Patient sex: M
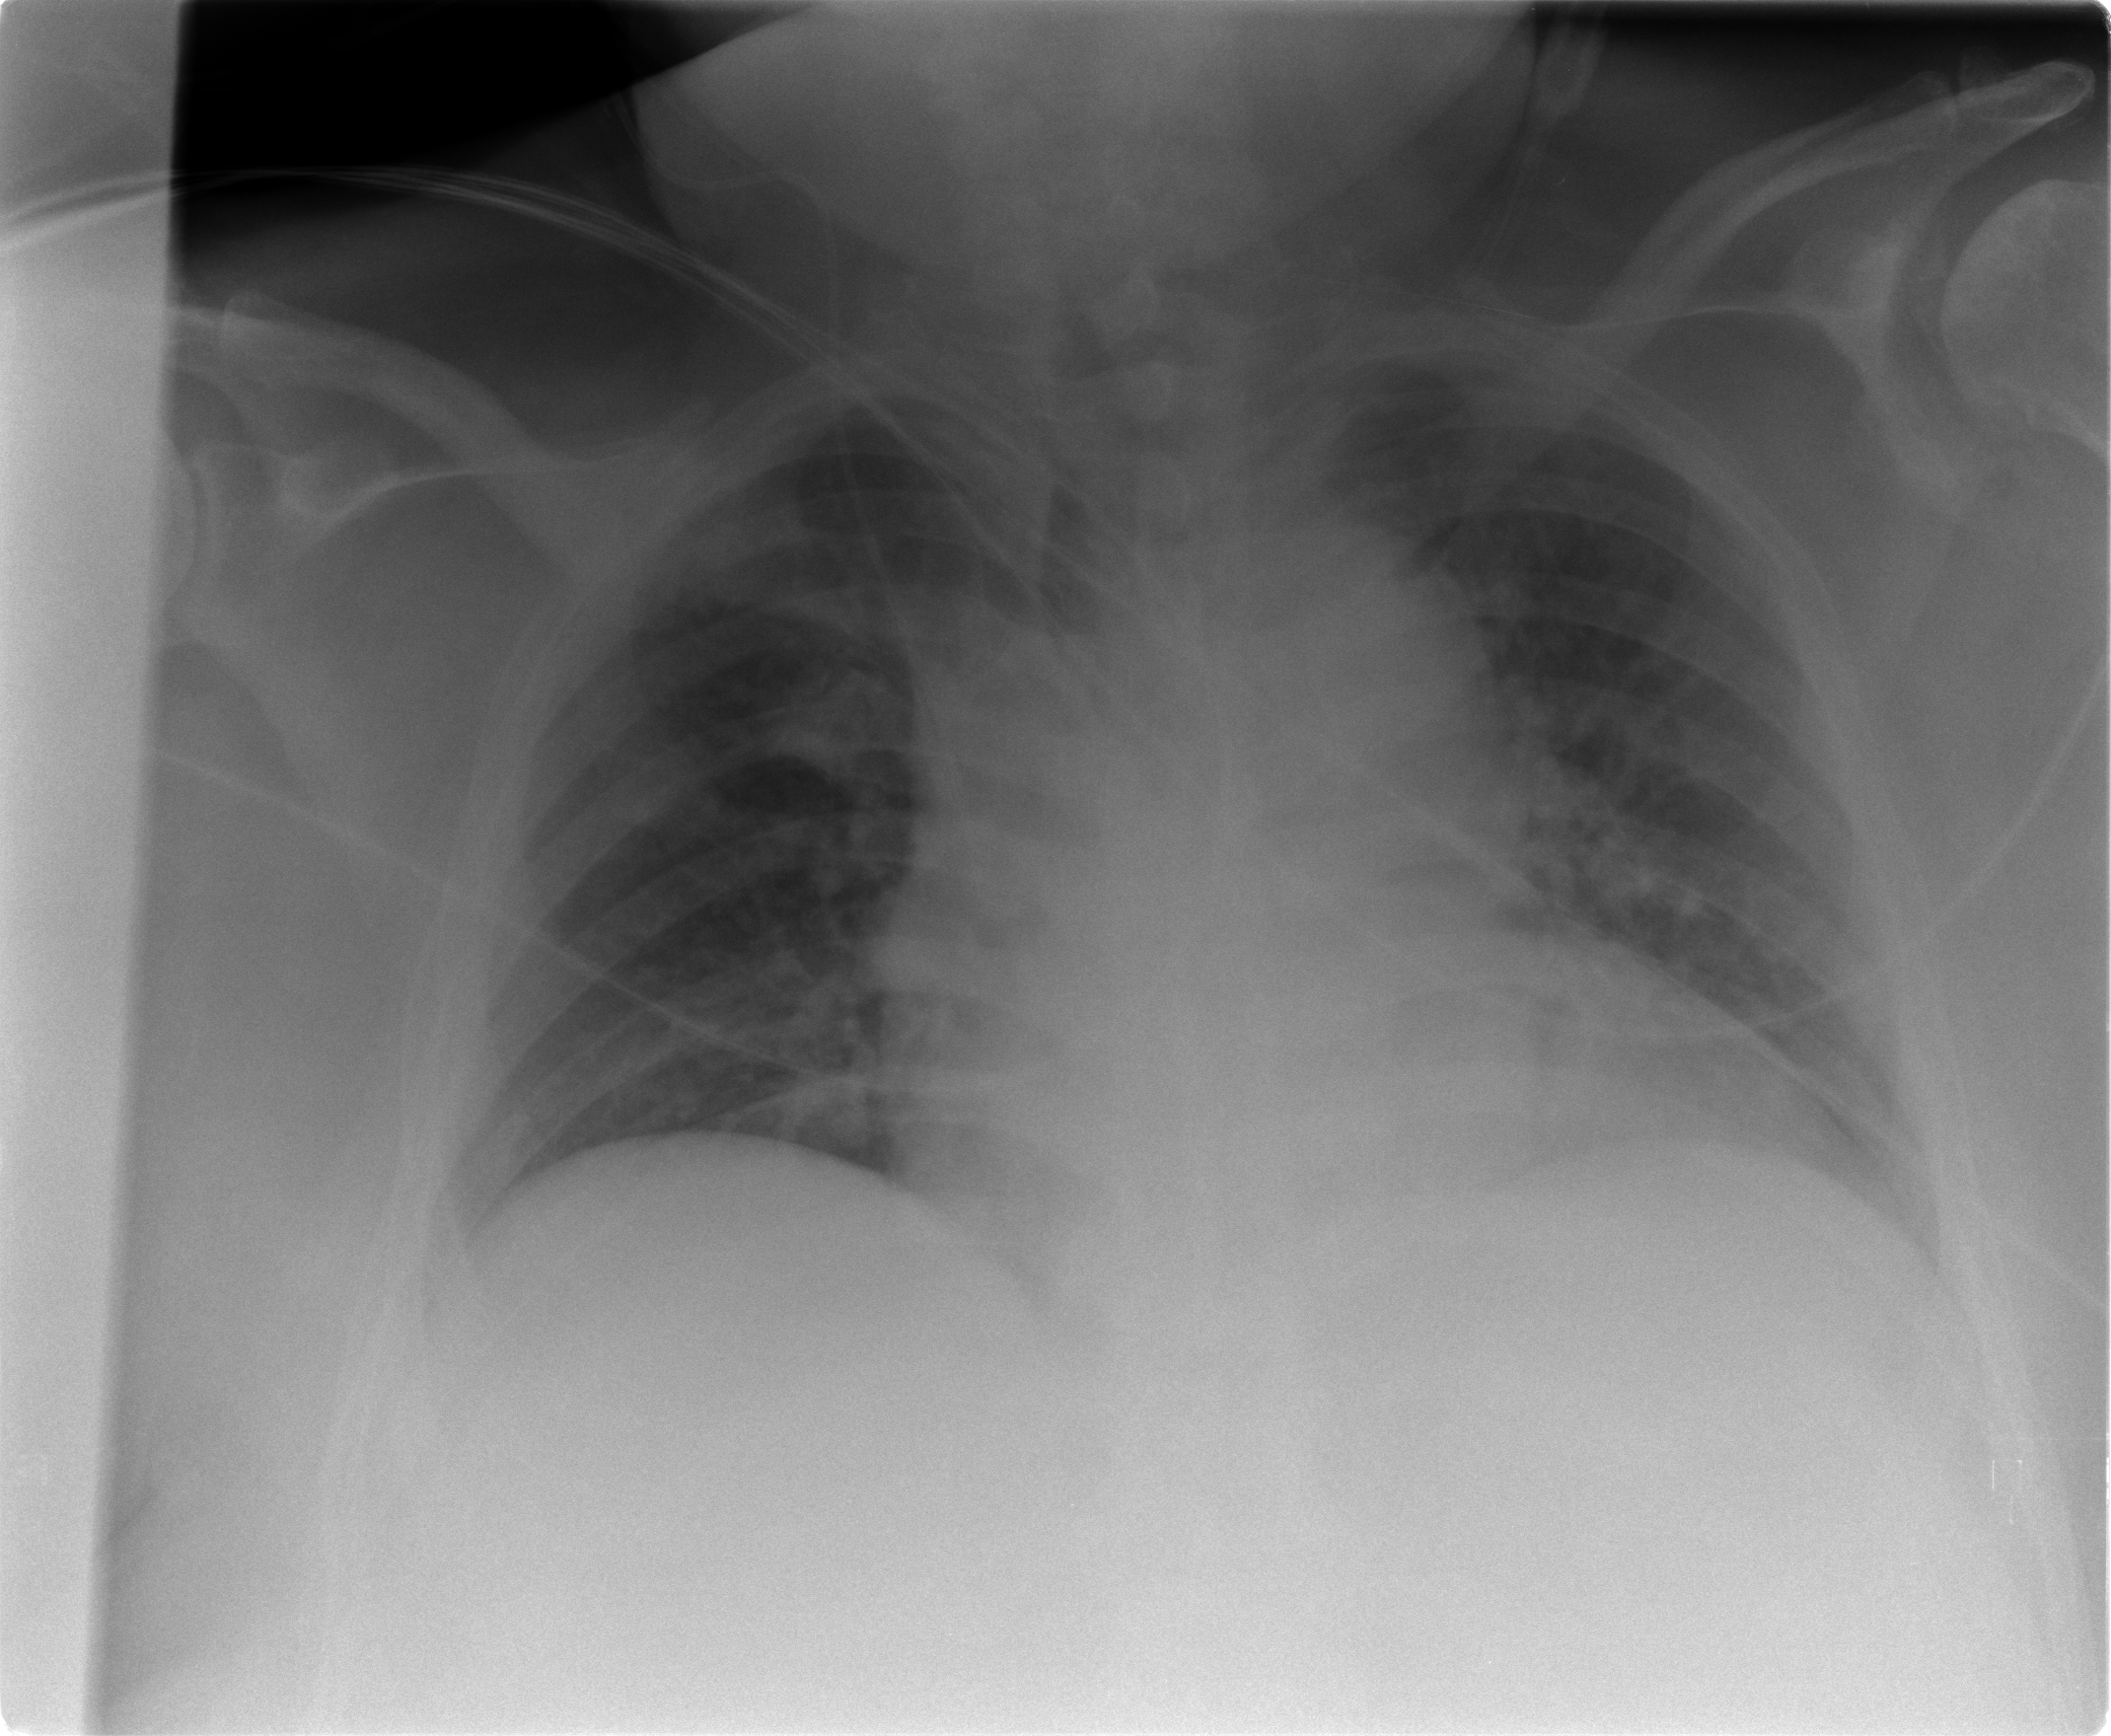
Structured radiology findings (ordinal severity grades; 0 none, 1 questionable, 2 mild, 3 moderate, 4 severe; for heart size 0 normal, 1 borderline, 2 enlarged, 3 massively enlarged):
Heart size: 2
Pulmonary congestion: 2
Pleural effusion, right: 0
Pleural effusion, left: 0
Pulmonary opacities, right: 1
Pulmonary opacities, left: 1
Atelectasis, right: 1
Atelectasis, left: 1